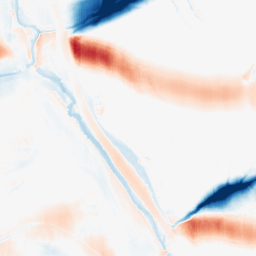
Category: morphological
Decomposition family: morphological_ellipse
Decomposition parameters: operation: average
width: 50
height: 10
Upsampling method: bicubic
Upsampling parameters: scale: 2
Upsampling scale: 2